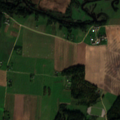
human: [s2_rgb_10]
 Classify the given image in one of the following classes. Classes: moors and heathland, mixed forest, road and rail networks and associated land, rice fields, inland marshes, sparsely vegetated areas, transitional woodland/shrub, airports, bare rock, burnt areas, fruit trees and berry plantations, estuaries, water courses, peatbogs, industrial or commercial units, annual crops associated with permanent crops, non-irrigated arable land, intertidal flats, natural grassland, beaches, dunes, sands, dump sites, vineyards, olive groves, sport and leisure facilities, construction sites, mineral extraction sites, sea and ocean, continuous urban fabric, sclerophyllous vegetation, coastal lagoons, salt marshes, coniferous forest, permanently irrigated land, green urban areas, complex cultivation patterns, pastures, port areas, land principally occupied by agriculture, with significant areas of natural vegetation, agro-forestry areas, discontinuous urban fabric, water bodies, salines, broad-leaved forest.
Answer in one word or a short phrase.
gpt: non-irrigated arable land, pastures, complex cultivation patterns, land principally occupied by agriculture, with significant areas of natural vegetation, broad-leaved forest, coniferous forest